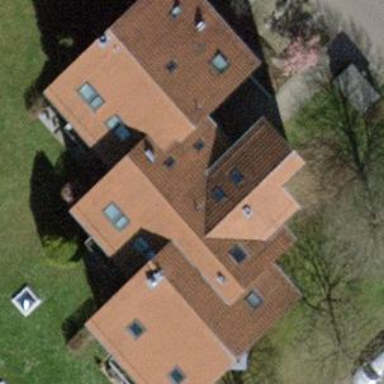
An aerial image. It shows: Building with pitched roof.